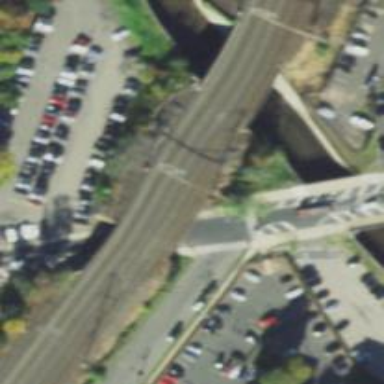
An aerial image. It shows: Bridge over railway with electrified contact lines.